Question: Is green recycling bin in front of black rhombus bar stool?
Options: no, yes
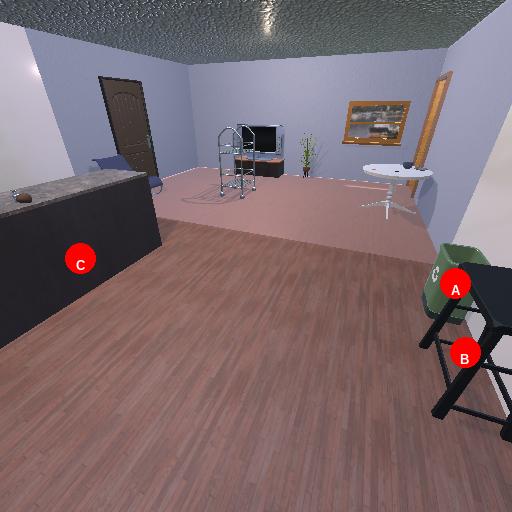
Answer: no